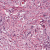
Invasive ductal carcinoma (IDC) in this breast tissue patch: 1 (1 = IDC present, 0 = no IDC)